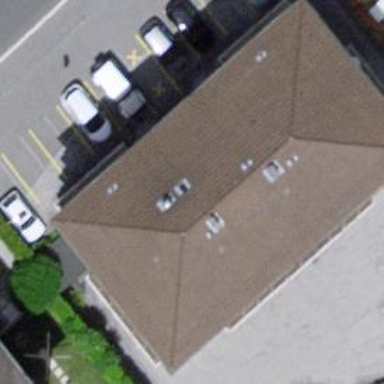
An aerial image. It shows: Building with apartments and flat roof.